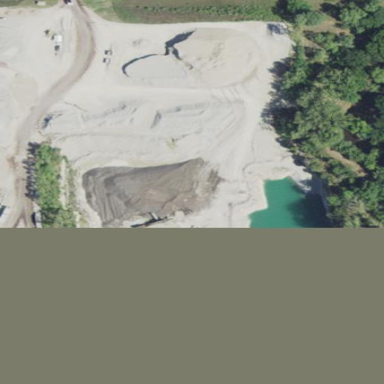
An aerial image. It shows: Quarry area.